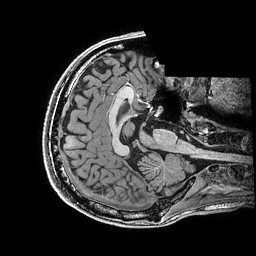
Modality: T1w
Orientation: axial
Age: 18
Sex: male
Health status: healthy